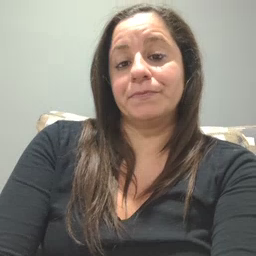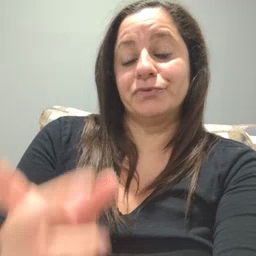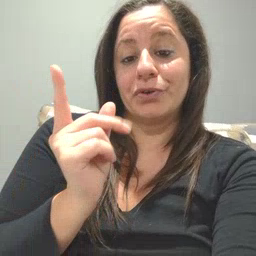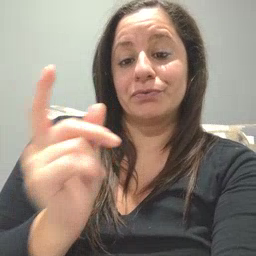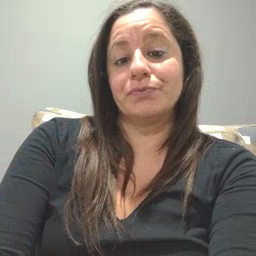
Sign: dog